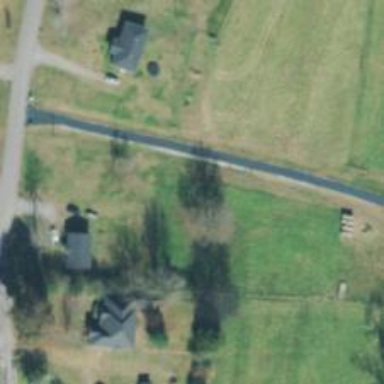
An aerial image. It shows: Service road.